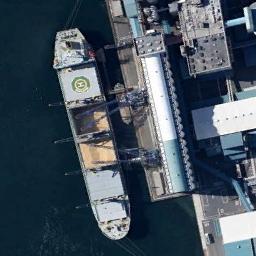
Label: ship